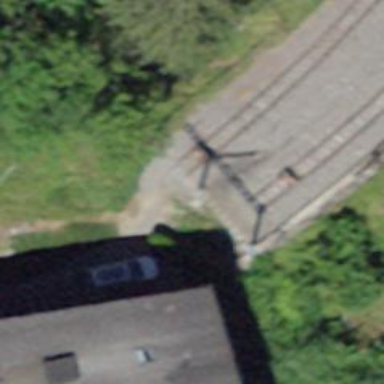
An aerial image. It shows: Railway buffer stop.